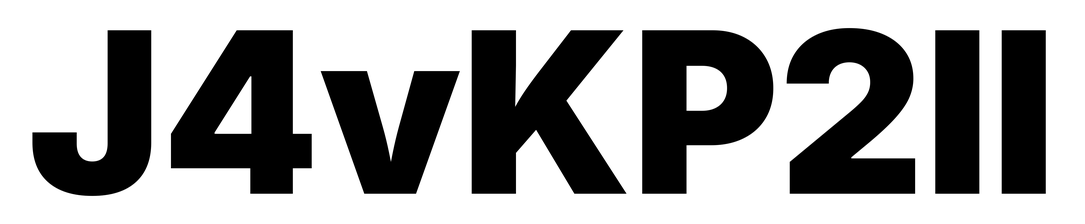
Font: Inter_Black